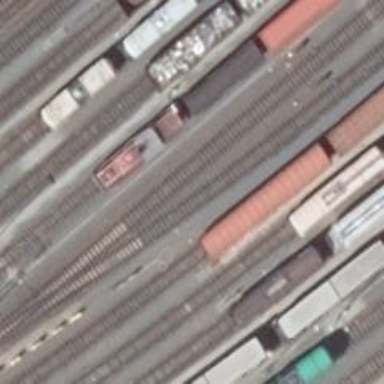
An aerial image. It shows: Rail yard with electrified contact lines for the railway.